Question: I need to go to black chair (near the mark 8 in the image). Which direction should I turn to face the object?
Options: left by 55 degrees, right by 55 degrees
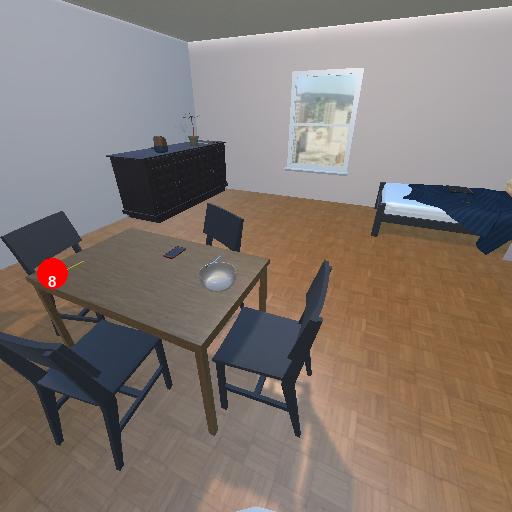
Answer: left by 55 degrees